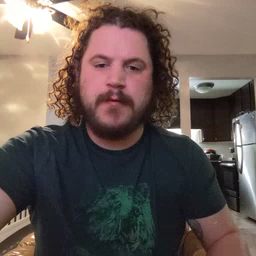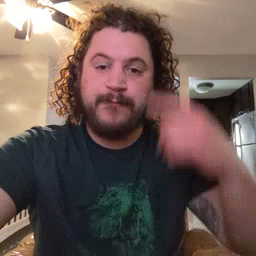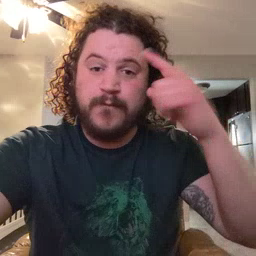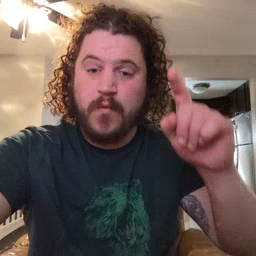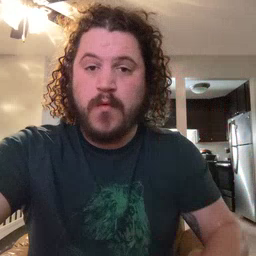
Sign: for